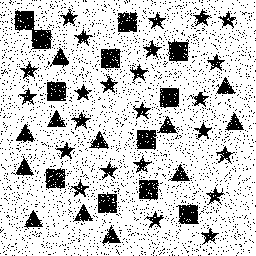
Squares: 12
Triangles: 12
Stars: 24
Total shapes: 48